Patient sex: F
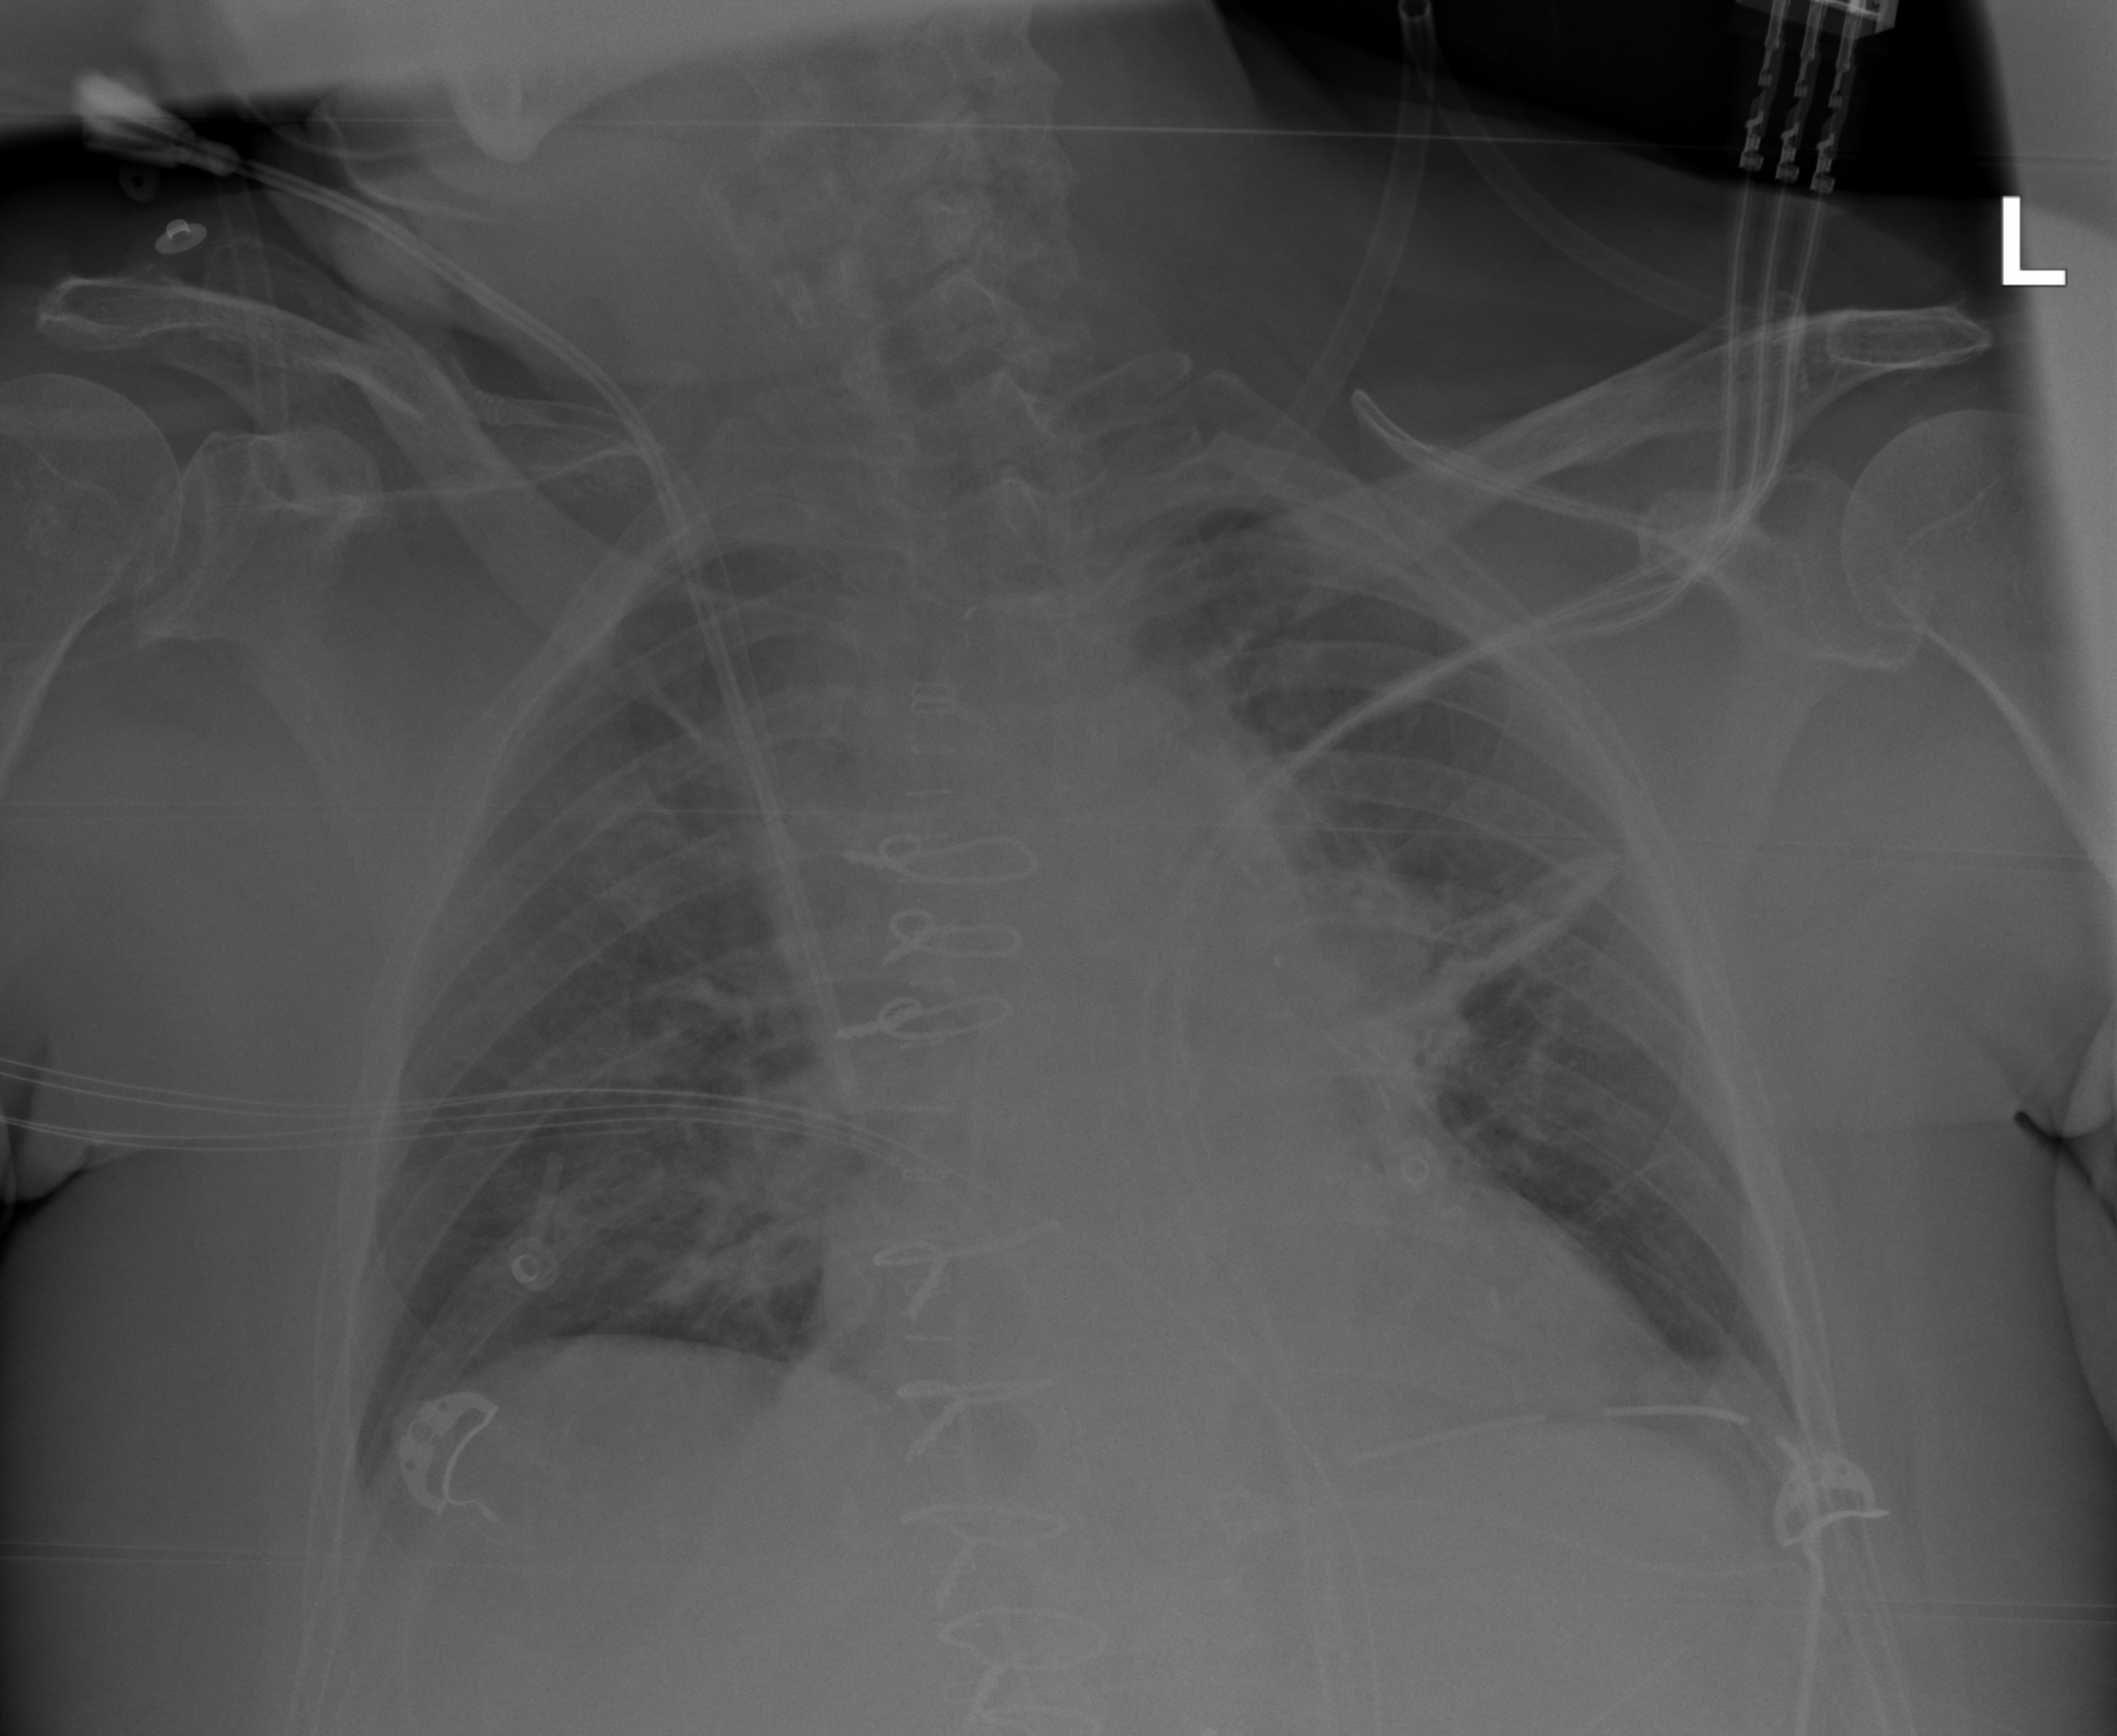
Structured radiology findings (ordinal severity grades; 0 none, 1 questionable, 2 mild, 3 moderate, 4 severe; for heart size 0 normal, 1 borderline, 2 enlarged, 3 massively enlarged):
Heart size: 1
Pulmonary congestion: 1
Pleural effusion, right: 1
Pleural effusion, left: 2
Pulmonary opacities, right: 2
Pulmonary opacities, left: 0
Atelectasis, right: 2
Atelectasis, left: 2